Group 1:
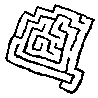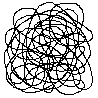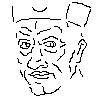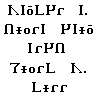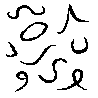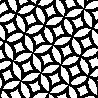
Group 2:
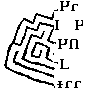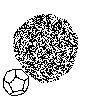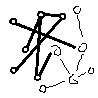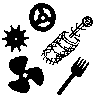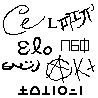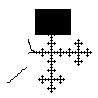
Rule separating the two groups: Representationally uniform vs. representationally non-uniform.
Concepts: simplicity
Author: Aaron David Fairbanks